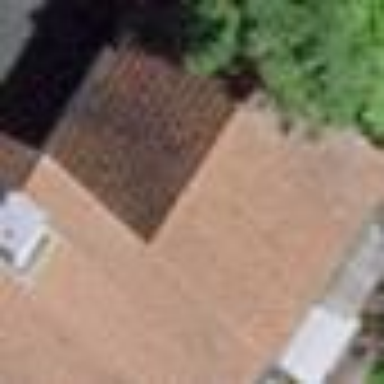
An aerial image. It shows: Group of garages.